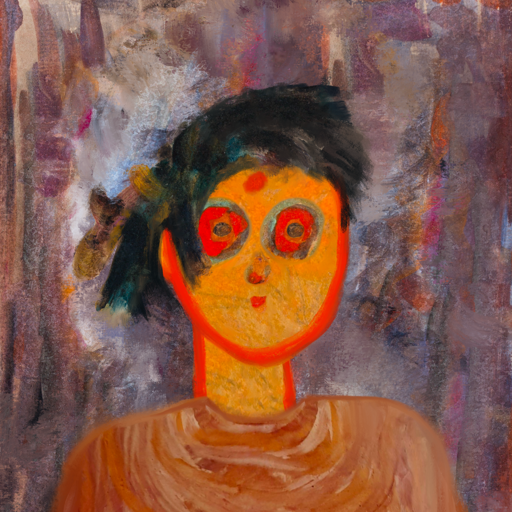
Background: Hypocrite, Head And Neck Front: Sisters, Face Front: Sisters, Bust: Pious_Lady, Hair Front: Pipe, Head Accessory: Blank, Second Necklace: Blank, Necklace: Blank, Baby: Blank